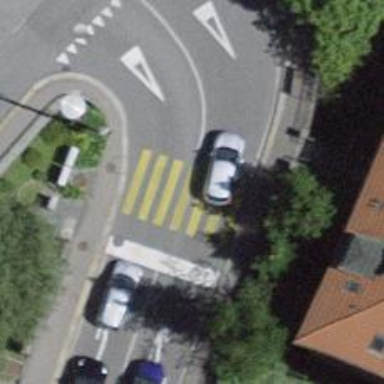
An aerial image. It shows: Zebra crossing on the road.